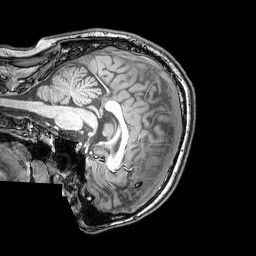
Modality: T1w
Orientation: sagittal
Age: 22
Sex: male
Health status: healthy
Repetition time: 0.081 s
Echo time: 0.037 s